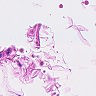
Metastatic tissue present: no